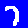
Digit: 7